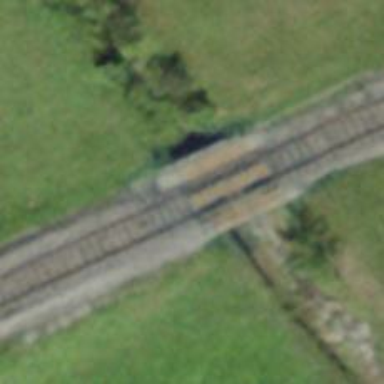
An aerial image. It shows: Railway bridge with electrified contact line. There is one track on the bridge.